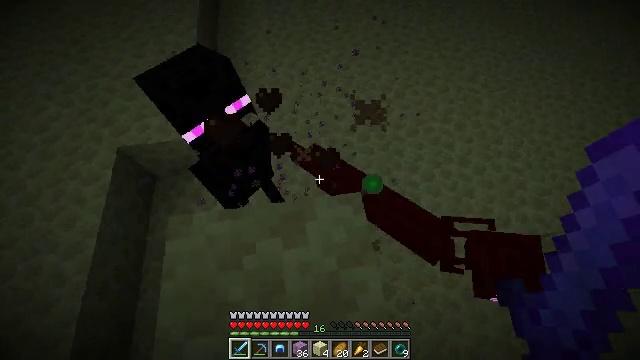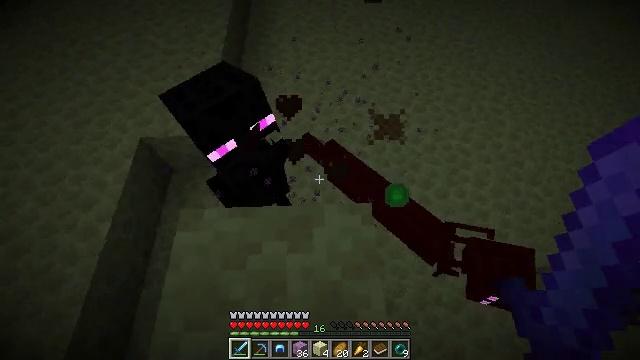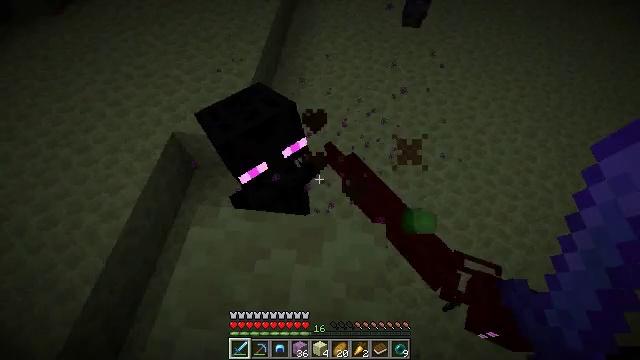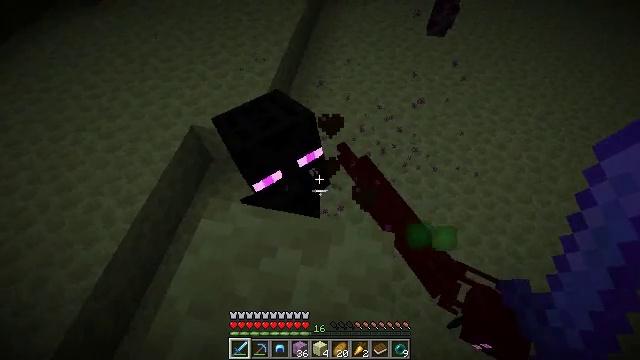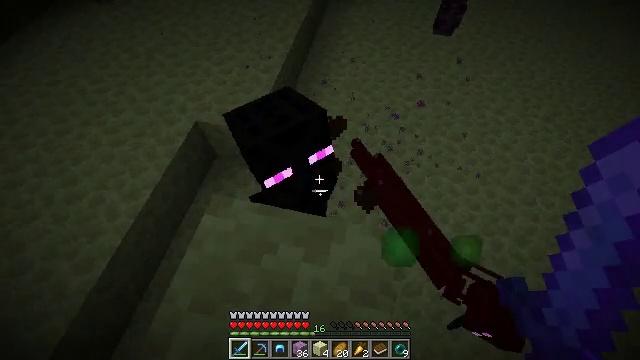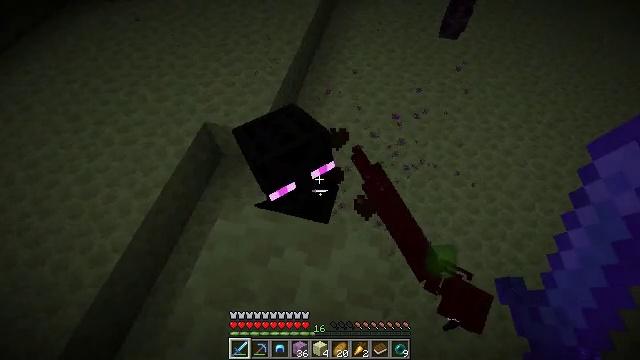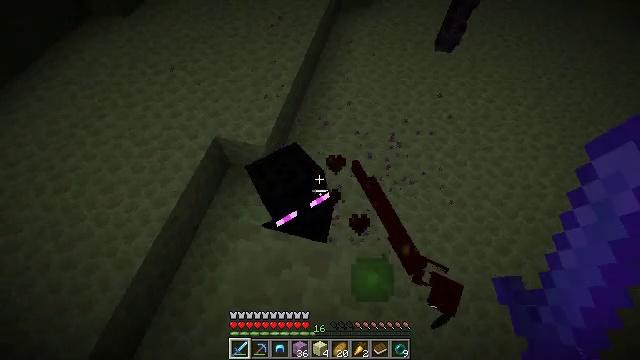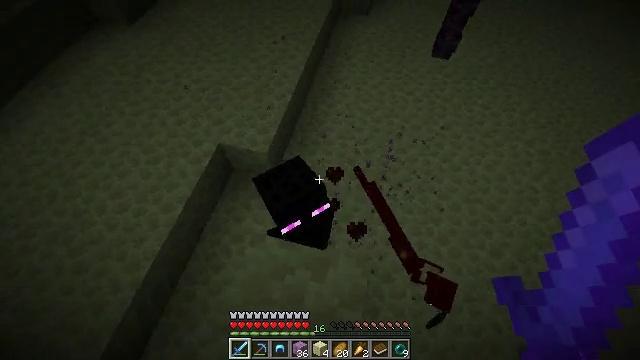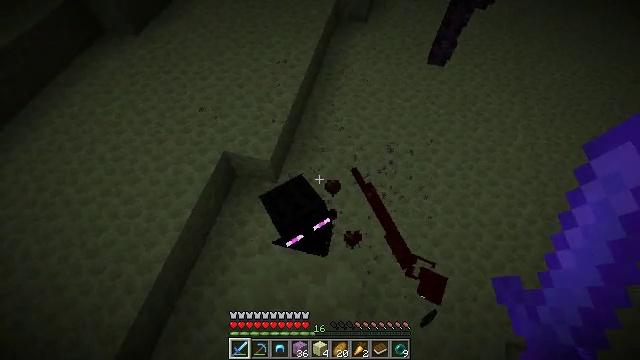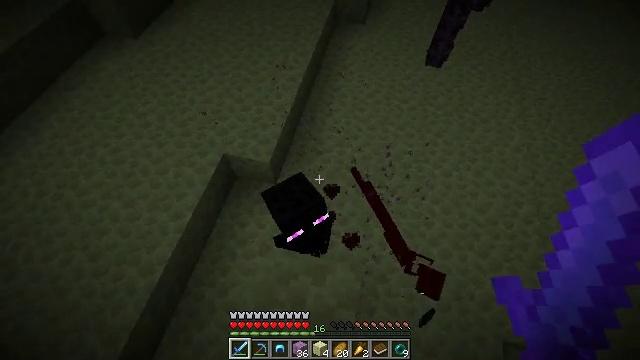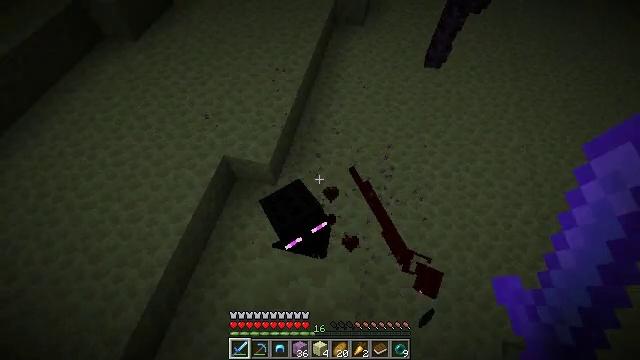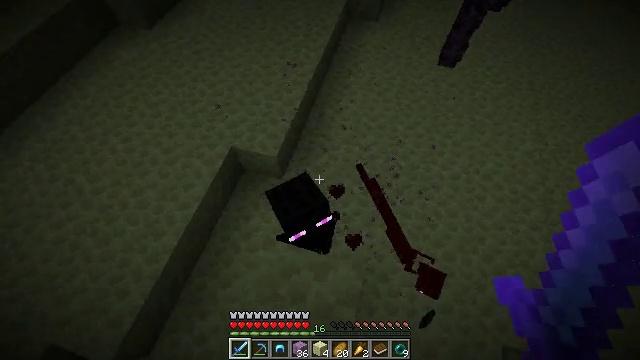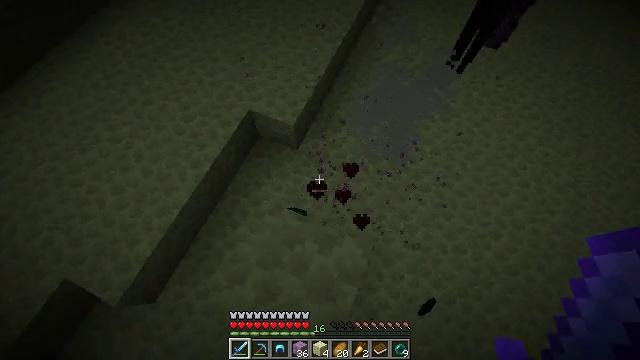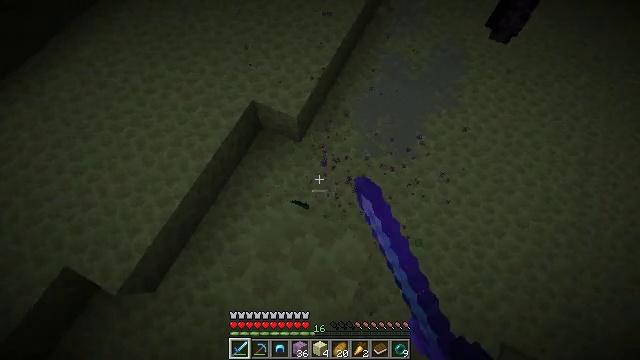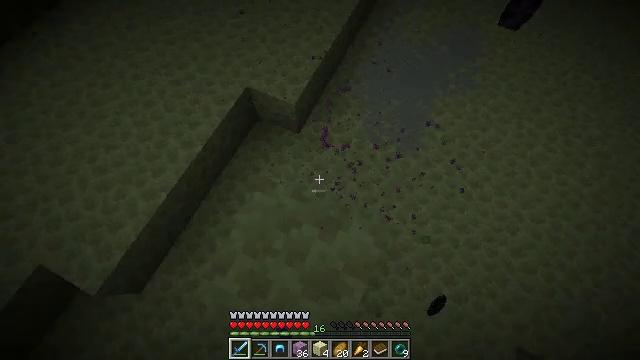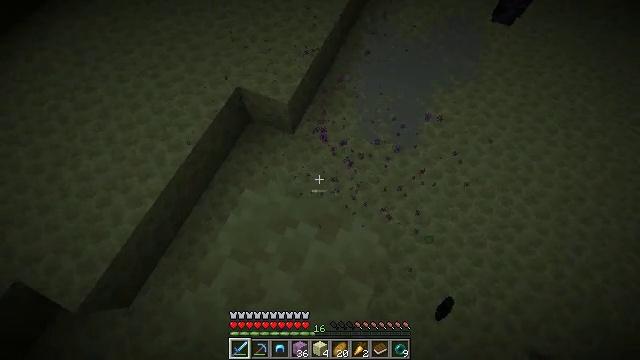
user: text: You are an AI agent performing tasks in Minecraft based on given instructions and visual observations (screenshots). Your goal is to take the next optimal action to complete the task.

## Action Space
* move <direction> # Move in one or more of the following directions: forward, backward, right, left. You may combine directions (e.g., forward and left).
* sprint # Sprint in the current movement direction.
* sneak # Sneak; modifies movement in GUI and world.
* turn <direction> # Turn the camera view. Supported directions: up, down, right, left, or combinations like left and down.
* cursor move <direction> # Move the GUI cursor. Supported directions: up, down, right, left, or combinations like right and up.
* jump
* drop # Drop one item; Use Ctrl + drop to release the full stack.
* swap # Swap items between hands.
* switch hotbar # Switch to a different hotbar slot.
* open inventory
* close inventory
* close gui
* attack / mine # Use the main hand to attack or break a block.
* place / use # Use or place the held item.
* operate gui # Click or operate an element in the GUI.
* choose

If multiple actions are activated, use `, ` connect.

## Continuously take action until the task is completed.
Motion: motion action
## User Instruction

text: Kill mobs.
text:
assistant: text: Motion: sneak, turn left and up
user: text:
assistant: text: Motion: sneak, turn left and up
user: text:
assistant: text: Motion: sneak, turn left
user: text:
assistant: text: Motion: sneak, turn left
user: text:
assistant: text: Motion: sneak, turn left, jump
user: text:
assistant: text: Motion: sneak, jump
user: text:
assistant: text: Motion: sneak, jump
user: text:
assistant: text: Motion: sneak, jump
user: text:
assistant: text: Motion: sneak
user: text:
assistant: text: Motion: sneak
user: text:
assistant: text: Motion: sneak, turn left
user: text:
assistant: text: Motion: sneak, turn left and down, attack / mine
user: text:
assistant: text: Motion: sneak, turn left and down, attack / mine
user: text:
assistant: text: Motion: sneak, attack / mine
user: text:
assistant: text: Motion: sneak, turn right and up, attack / mine
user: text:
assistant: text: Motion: sneak
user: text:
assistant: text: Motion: sneak
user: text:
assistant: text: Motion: sneak
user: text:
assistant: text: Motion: sneak
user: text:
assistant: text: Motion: sneak
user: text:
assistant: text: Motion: sneak
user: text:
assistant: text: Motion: sneak
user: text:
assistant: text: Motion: sneak
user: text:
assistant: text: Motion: sneak
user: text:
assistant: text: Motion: sneak, turn right
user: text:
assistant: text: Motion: sneak, turn right
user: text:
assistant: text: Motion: sneak, turn right and down
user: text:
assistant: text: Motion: sneak, turn right and down
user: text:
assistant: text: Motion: sneak, turn right and down
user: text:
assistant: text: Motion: sneak, turn left and down